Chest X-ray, AP view. Patient: 46 years old, sex M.
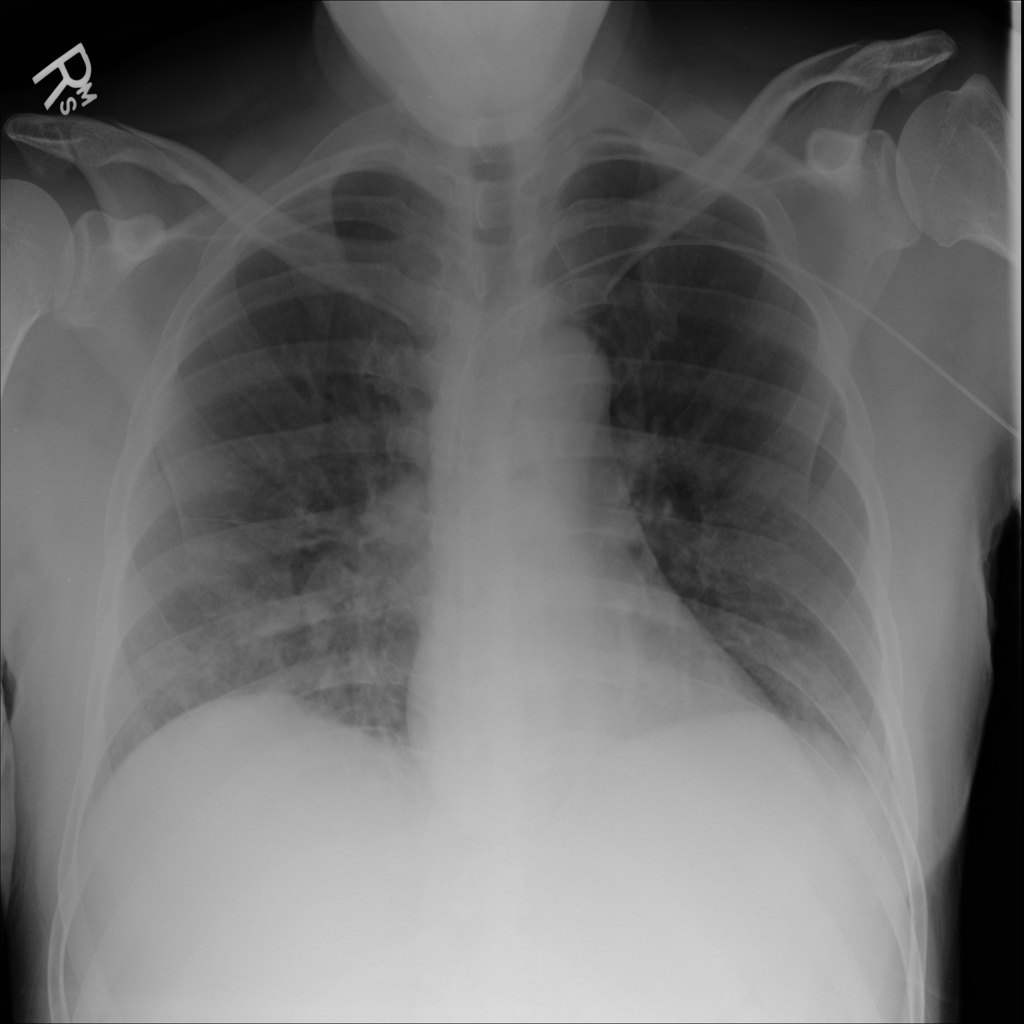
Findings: Atelectasis, Infiltration